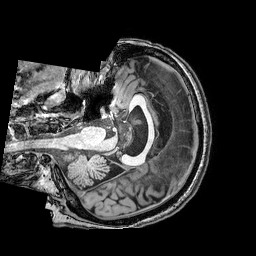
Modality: T1w
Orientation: axial
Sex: female
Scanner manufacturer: philips
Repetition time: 0.008096 s
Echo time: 0.00371 s